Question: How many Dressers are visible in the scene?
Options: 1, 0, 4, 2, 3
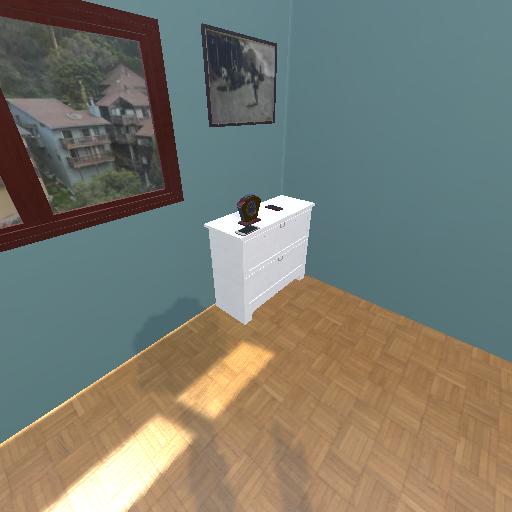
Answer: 1